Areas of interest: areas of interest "Disease Prevention"
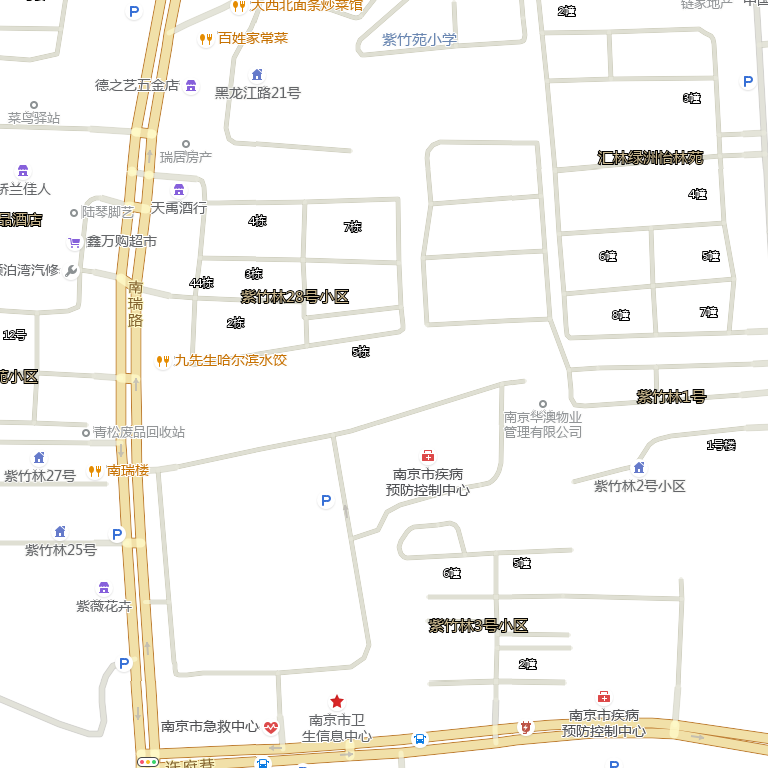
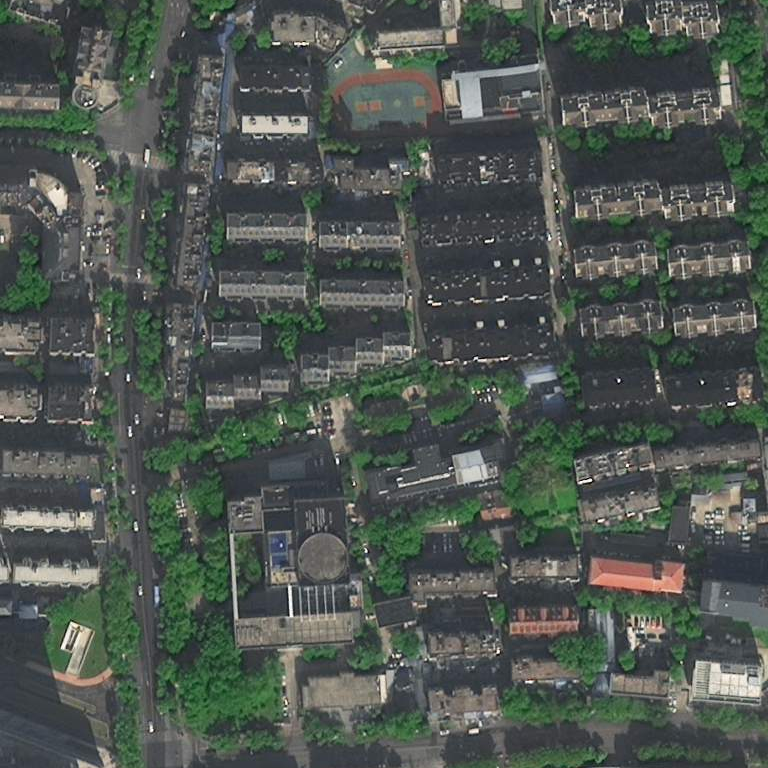